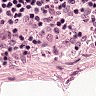
Metastatic tissue present: no